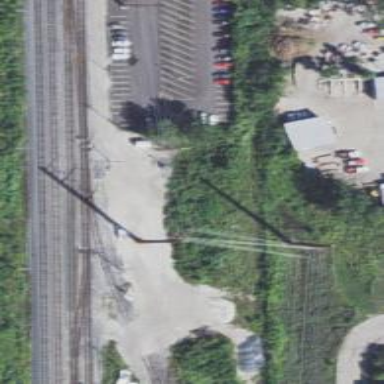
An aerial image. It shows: Railway junction.